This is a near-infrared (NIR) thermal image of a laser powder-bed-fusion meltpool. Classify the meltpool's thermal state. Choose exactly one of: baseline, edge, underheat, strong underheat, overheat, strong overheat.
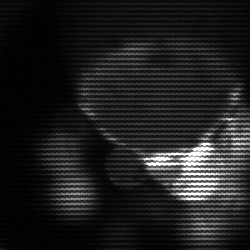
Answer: edge